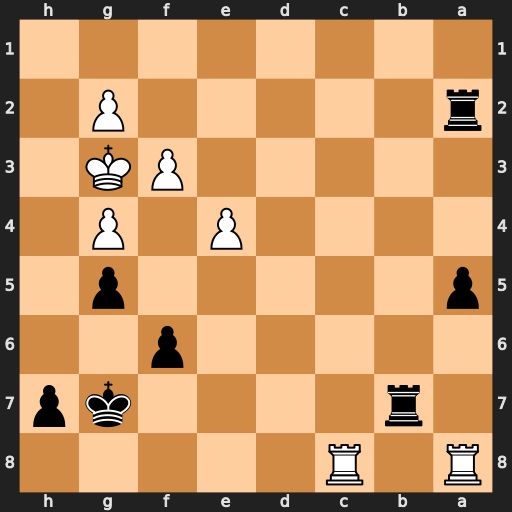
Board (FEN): R1R5/1r4kp/5p2/p5p1/4P1P1/5PK1/r5P1/8
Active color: b
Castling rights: -
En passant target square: -
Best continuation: Rbb2 Rg8+ Kh6 f4 Rxg2+